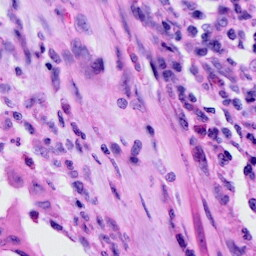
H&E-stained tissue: Cervix